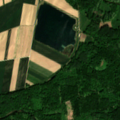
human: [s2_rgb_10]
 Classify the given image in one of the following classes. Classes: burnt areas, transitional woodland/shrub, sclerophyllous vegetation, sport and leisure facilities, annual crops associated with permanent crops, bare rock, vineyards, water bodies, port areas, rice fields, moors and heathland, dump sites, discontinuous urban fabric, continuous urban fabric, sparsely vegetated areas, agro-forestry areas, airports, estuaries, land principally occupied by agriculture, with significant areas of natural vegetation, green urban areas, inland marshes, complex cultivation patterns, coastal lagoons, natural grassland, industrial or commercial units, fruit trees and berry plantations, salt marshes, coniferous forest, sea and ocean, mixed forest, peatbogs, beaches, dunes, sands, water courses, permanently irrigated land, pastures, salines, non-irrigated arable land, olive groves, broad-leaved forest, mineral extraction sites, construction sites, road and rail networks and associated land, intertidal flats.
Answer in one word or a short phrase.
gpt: non-irrigated arable land, land principally occupied by agriculture, with significant areas of natural vegetation, broad-leaved forest